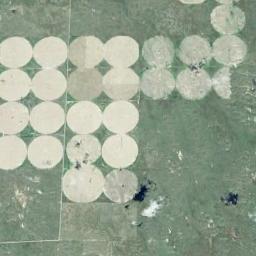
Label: circular_farmland